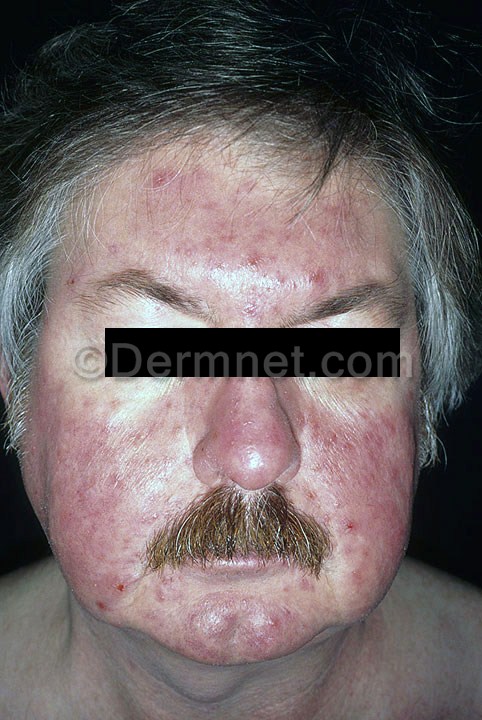
Disease: Acne and Rosacea Photos